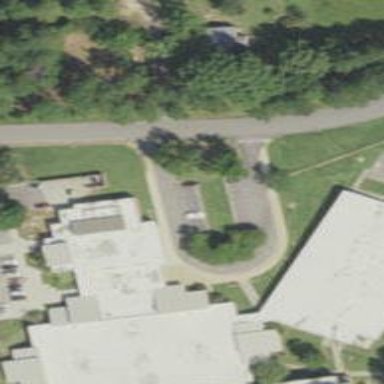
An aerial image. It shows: School building.